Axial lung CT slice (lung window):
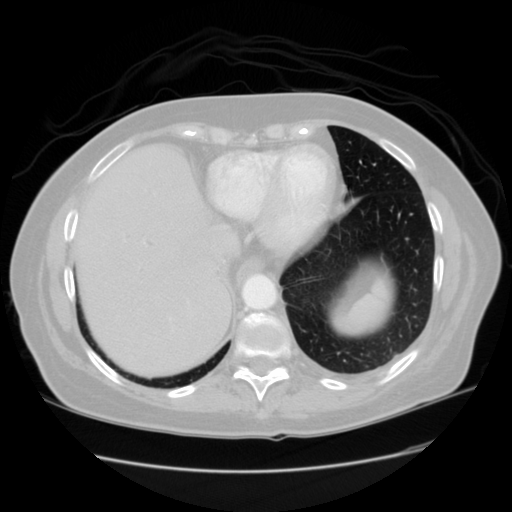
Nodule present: no